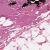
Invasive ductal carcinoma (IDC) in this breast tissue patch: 0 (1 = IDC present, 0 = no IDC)